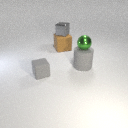
small green metal sphere above large gray rubber cylinder